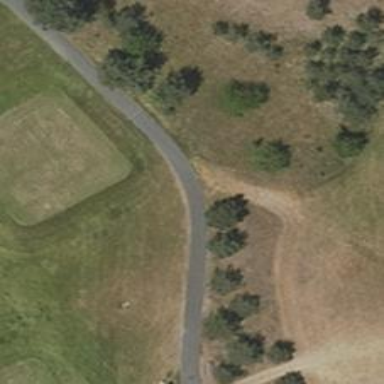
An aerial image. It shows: Golf tee.